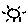
Label: sun